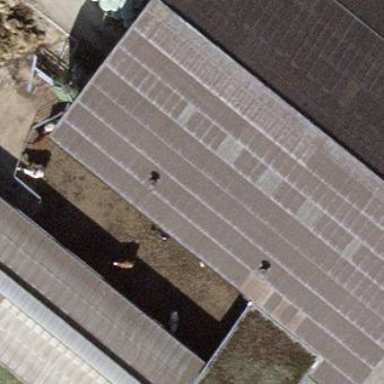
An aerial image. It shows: Stable.